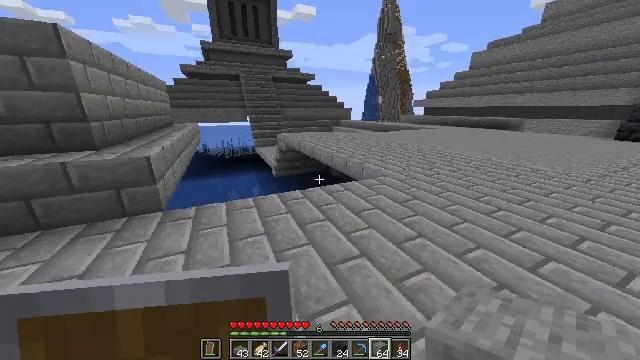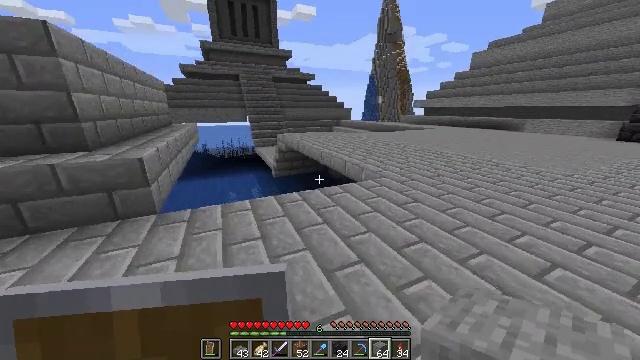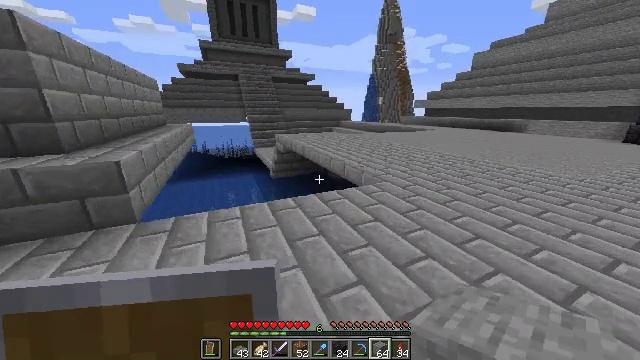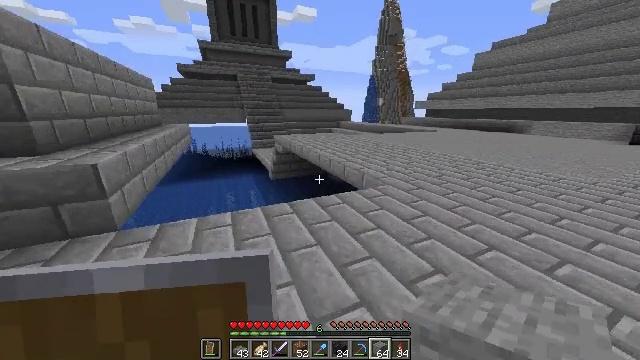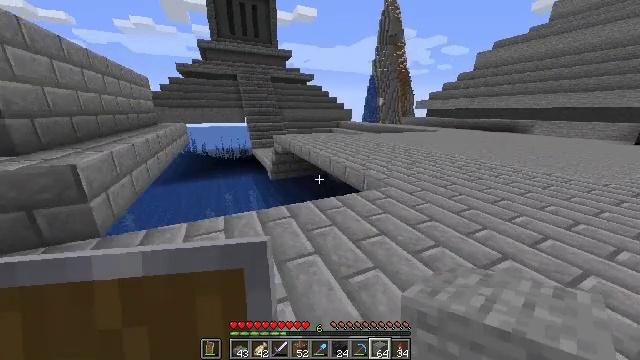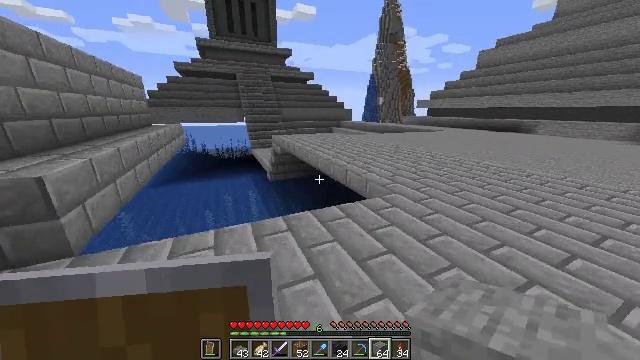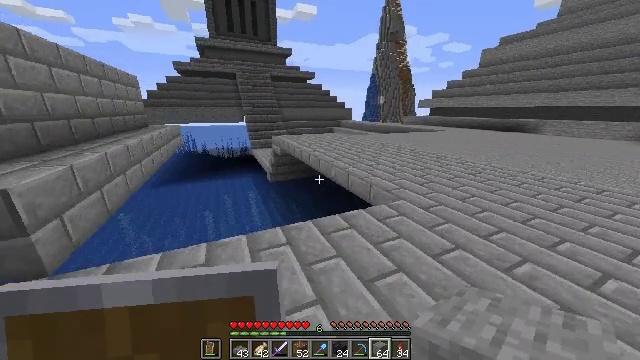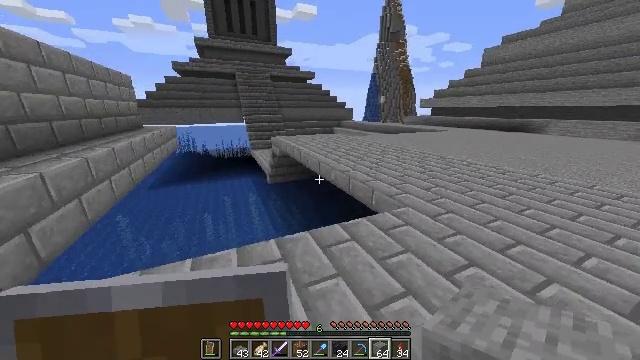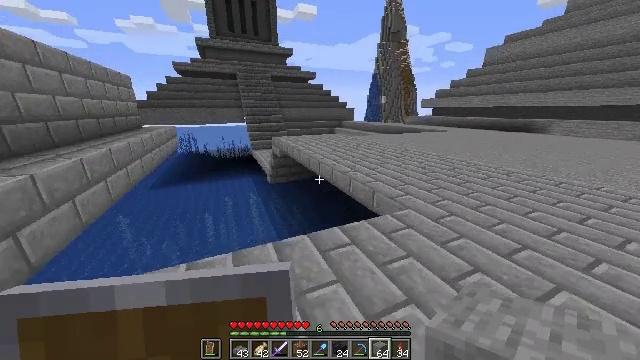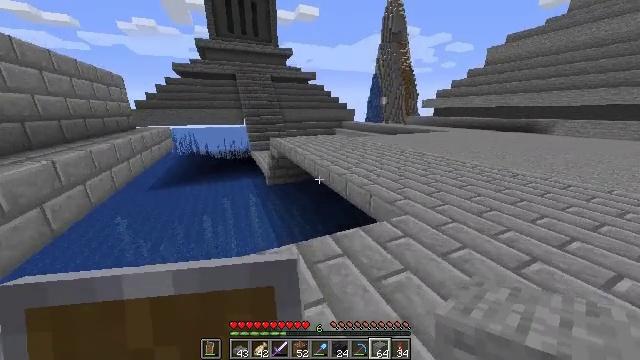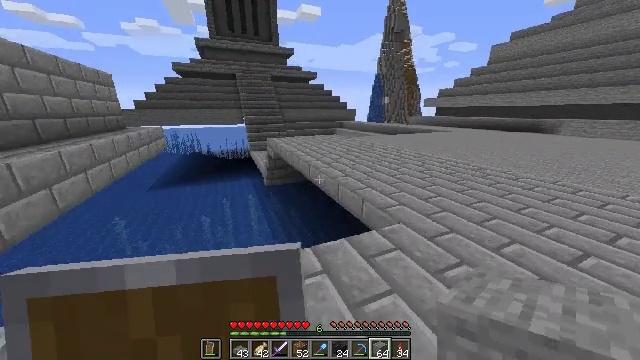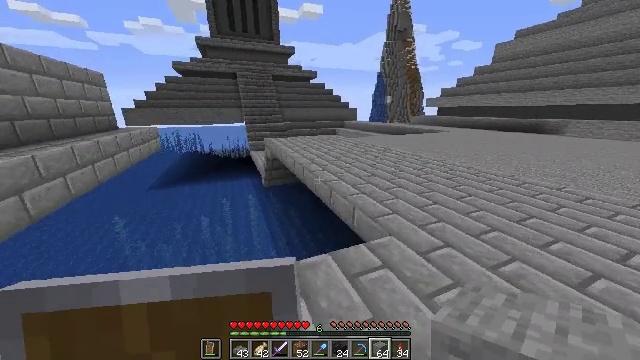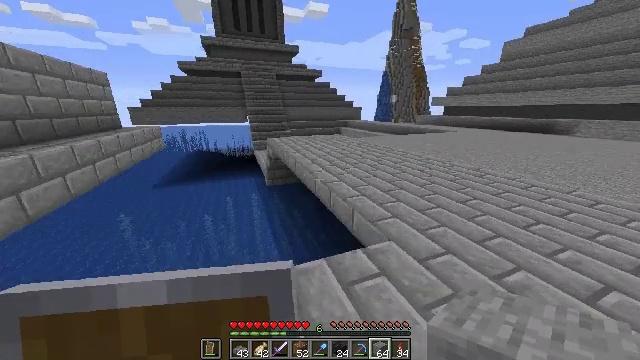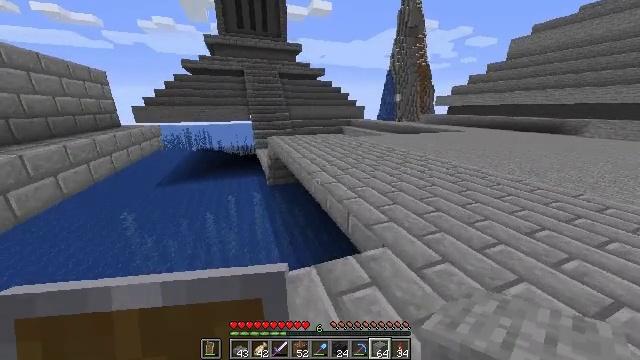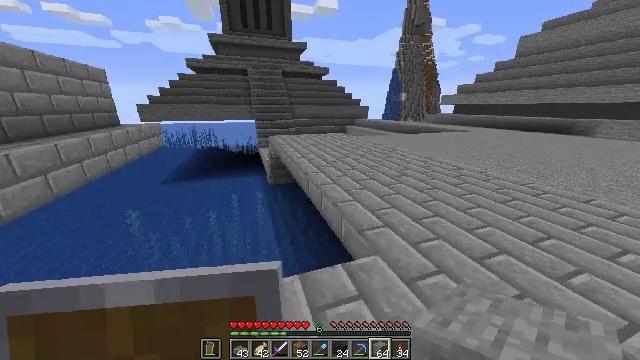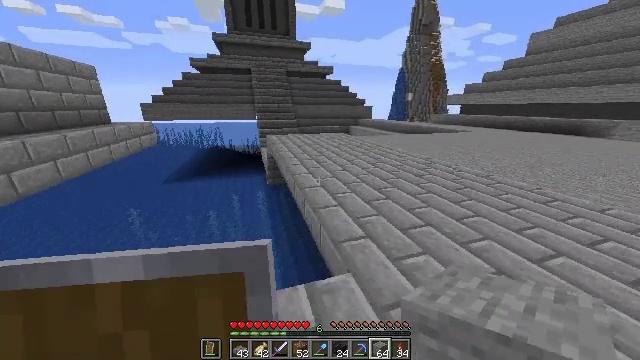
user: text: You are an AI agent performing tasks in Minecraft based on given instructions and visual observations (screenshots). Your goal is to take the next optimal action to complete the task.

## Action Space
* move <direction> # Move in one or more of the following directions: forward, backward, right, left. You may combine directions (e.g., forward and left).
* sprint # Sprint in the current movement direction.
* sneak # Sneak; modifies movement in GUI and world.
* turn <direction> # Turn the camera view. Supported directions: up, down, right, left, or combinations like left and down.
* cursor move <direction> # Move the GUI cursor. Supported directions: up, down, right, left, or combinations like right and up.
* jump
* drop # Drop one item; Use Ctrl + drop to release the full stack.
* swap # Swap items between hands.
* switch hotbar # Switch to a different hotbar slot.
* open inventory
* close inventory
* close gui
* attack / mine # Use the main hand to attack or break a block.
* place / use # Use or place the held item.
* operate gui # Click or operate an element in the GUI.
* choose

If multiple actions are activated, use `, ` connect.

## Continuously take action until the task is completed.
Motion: motion action
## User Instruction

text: Get a stone slab by crafting it.
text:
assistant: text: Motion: move forward
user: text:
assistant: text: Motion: move forward
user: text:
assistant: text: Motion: move forward
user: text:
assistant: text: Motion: move forward
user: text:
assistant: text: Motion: move forward
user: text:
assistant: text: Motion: move forward
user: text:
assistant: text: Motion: move forward and move right
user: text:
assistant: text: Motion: move forward and move right
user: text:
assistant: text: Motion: move forward and move right
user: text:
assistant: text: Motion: move forward and move right
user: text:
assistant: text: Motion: move forward and move right
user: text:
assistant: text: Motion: move forward and move right, turn left
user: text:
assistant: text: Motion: move forward and move right
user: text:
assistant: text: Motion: move forward and move right, turn left
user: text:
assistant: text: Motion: move forward and move right, turn left
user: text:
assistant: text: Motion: move forward and move right, turn left
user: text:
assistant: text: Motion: move forward and move right, turn left
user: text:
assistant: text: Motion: move forward and move right, turn left
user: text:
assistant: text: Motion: move forward and move right, turn left
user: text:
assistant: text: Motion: move forward and move right
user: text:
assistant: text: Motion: move forward and move right, turn left
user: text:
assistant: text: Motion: move forward, turn left
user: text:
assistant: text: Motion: move forward, turn left
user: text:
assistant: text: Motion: move forward
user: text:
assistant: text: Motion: move forward
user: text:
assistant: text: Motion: move forward
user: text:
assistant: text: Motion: move forward
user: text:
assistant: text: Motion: move forward
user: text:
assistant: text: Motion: move forward
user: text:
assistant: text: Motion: move forward